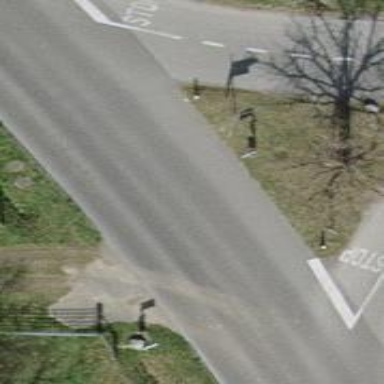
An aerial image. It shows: Bus stop equipped with public transport stop position.